Aerial crown-view tile of a tropical tree (Barro Colorado Island, Panama), acquired 20250715:
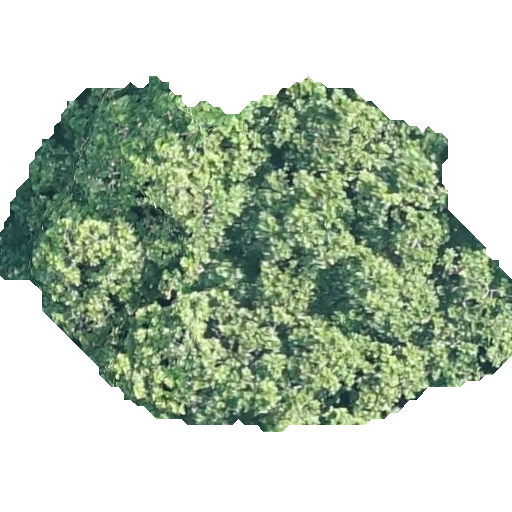
Species: Anacardium excelsum
GBIF accepted scientific name: Anacardium excelsum
Crown area: 199.414 m²